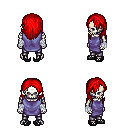
a pixel art fantasy rpg character, male body template, skeleton, chain tabard jacket, metal pants, red long hairstyle, white cloth bandages, ghillies, four views (front, back, left, right), 2x2 character sprite sheet, small pixel art, hard edges, no anti-aliasing